Field crop: tomato
Growth stage: 1
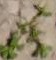
Species: portulaca